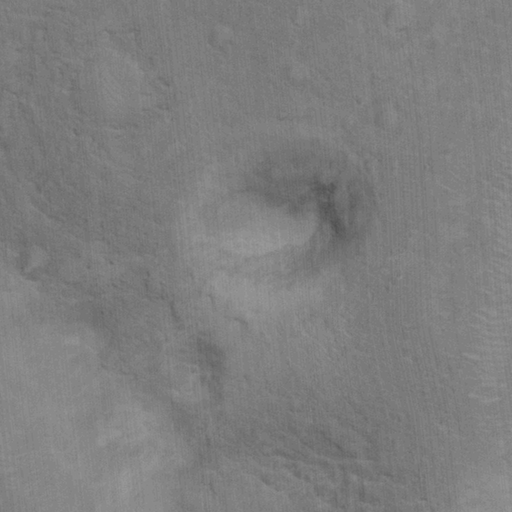
Objects detected: cone, cone, cone